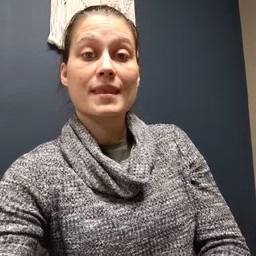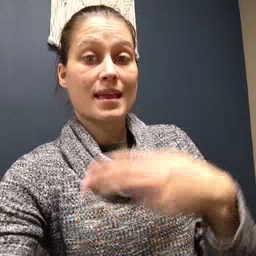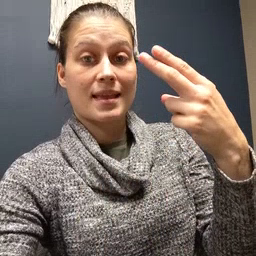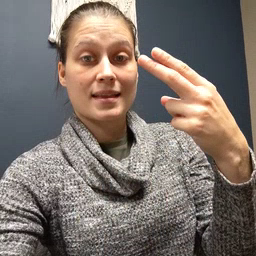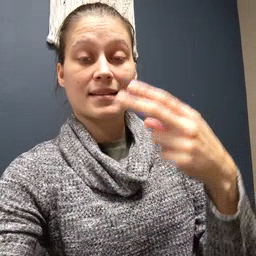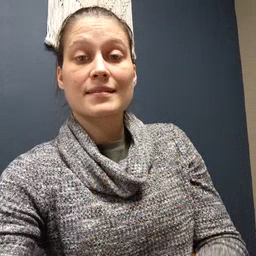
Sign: high